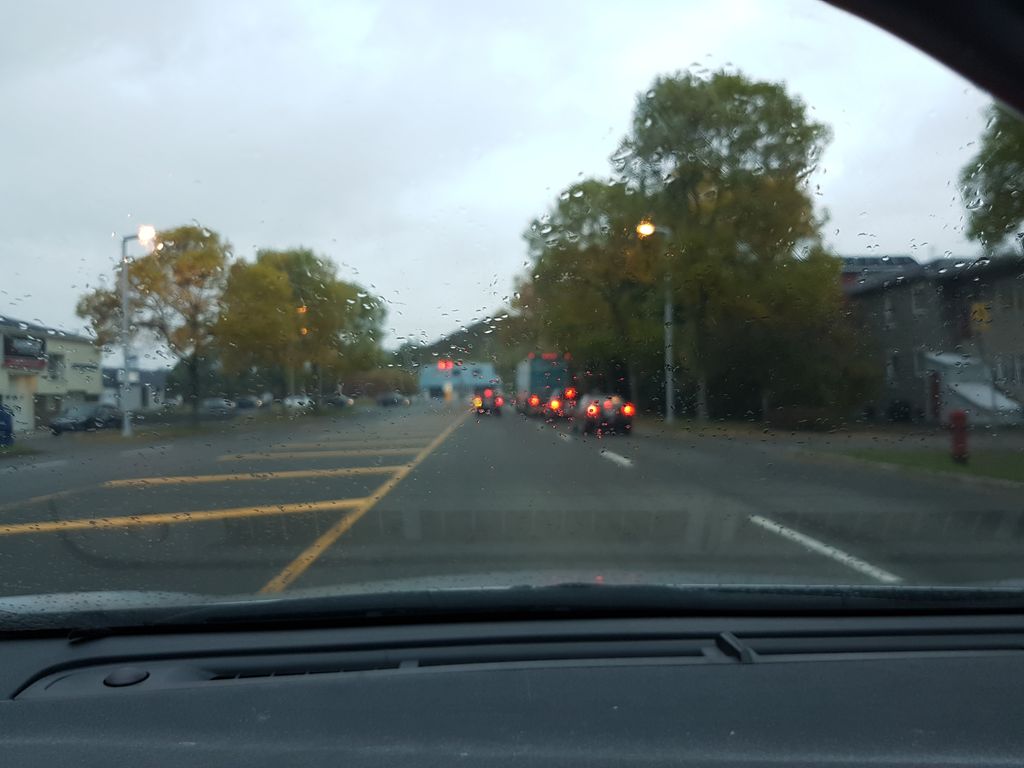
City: quebec_city